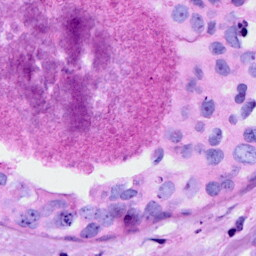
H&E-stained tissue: Breast